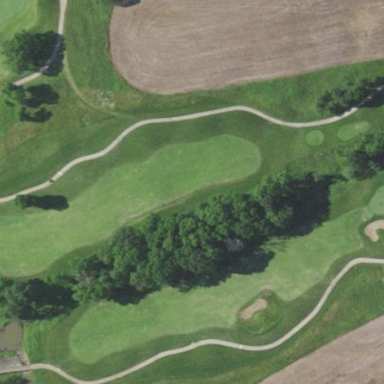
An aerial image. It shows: Grassy area designated as golf fairway.